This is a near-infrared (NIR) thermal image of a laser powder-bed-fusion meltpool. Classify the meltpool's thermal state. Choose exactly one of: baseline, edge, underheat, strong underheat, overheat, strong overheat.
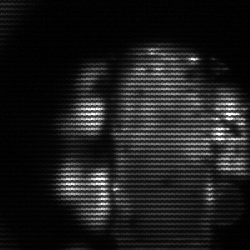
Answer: strong underheat